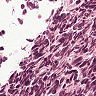
Metastatic tissue present: no